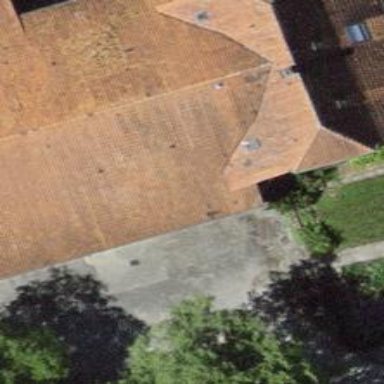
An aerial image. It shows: Farm building.